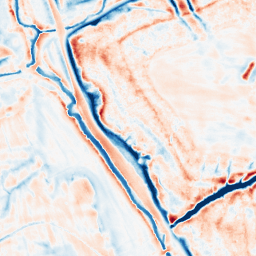
Category: edge_preserving
Decomposition family: bilateral
Decomposition parameters: d: 21
sigma_color: 100
sigma_space: 100
Upsampling method: cubic_mitchell
Upsampling parameters: scale: 8
Upsampling scale: 8